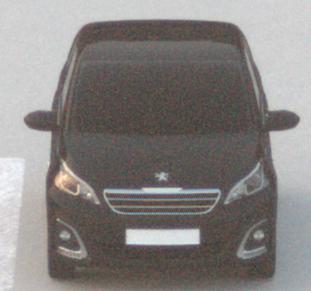
Make: Peugeot
Model: 108 1.0 VTi 68
Detailed model: 108
Model produced from: 2015/03
Model produced until: 2016/10
Doors: 3
Color: black
Road condition: dry road
Daytime: dawn
Contrast: low contrast